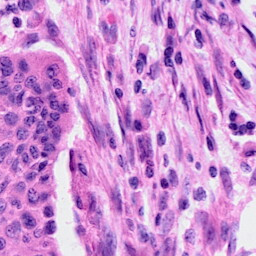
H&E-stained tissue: Cervix